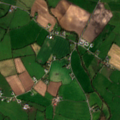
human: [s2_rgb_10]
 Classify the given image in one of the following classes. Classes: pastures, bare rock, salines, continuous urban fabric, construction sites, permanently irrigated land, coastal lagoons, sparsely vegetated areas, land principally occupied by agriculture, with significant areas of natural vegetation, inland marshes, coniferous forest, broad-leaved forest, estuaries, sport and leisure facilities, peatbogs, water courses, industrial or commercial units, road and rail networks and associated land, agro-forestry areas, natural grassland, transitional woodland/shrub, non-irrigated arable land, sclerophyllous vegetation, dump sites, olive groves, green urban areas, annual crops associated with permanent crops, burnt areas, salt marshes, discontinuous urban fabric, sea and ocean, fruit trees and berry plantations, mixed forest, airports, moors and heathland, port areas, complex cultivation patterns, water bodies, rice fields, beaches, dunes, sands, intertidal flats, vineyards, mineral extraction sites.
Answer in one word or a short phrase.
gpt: non-irrigated arable land, pastures, land principally occupied by agriculture, with significant areas of natural vegetation, peatbogs